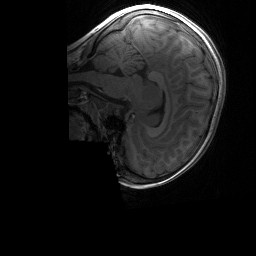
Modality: T1w
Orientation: sagittal
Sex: female
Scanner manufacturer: siemens
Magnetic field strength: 3 T
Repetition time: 1.9 s
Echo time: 0.00243 s